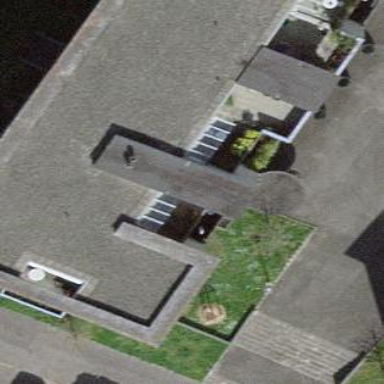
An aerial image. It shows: View of roof of building.